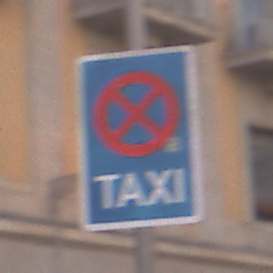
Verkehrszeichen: Taxenstand
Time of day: MorningAfternoon
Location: Outdoor (Urban)
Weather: PartlyCloudy
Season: NotSpecified
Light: Natural